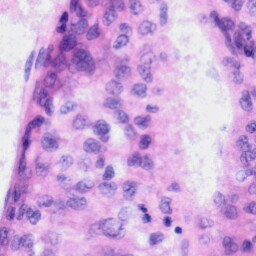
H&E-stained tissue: Liver